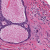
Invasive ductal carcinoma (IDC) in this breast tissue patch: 0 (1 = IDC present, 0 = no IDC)